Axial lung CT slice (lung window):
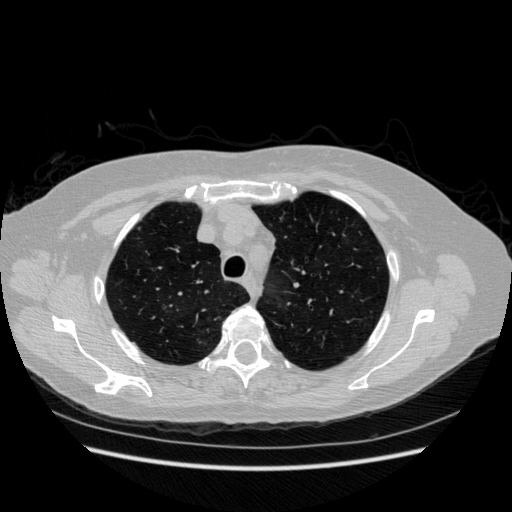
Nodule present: no